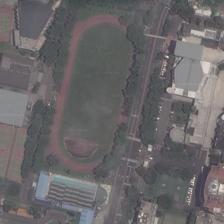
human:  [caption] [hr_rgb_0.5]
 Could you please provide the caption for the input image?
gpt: the large, oval football field and some small basketball courts are divided by greenbelts .

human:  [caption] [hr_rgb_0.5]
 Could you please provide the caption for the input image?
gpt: many buildings and green plants are around a playground .

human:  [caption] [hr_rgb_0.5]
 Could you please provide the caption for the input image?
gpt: a rectangular playground and many grey trees beside .

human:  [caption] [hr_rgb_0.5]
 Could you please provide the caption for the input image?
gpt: a playground is surrounded by many green plants and buildings .

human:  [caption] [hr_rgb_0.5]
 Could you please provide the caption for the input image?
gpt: a playground with several basketball fields is surrounded by many trees and houses .